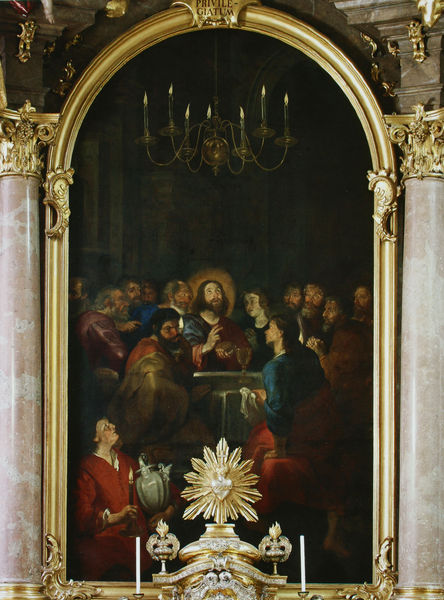
Titel: Das letzte Abendmahl
Künstler: Ulrich Loth
Standort: München
Institution: Pfarrkirche St. Peter
Schlagwörter: blau, dunkel, gemälde, himmel, mann, wasser, weiß, gelb, grün, braun, fenster, frau, hell, holz, kleider, lichter, marmor, männer, orange, raum, schwarz, säule, säulen, tisch, tür, blick, rot, tuch, beige, ornament, bart, bärte, wand, architektur, barock, blicke, falten, johannes, rahmen, sehen, silber, bild, goldrahmen, tischdecke, öl, kirche, sonne, gewand, gold, kelch, stoffe, tücher, innen, rosa, kanne, krug, ranken, bogen, perspektive, farbe, saal, rundbogen, gefolge, essen, wein, glanz, ornamente, verzierung, kerze, brot, kerzen, kronleuchter, leuchter, lüster, stuck, überwurf, tor, halle, foto, fotografie, photographie, serviette, waschen, eingang, komposit, kloster, kreuz, stern, strahlen, strahl, beten, gebet, kranz, altar, hochaltar, kapitelle, kapitell, photo, schein, kerzenhalter, kerzenleuchter, heiligenschein, nimbus, christus, jesus, jesus christus, monstranz, segen, abendmahl, jünger, maria, anbetung, betend, gloriole, fotographie, petrus, christentum, zwölf, altarbild, aureole, gral, heiligenbild, aufbau, stuckmarmor, zentriert, einrahmung, mensa, retabel, stifter, christ, speise, trank, katholisch, apostel, passion, judas, letztes abendmahl, matthäus, andreas, orthodox, jakobus, magdalen, retable, das letzte abendmahl, deckenleuchter, verräter, aufwärts, lithurgie, kronenleuchter, altarwerk, dechenleichter, hochaltarbild, letztes abenmahl, umwandlung, e, das letze mahl